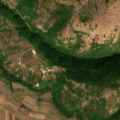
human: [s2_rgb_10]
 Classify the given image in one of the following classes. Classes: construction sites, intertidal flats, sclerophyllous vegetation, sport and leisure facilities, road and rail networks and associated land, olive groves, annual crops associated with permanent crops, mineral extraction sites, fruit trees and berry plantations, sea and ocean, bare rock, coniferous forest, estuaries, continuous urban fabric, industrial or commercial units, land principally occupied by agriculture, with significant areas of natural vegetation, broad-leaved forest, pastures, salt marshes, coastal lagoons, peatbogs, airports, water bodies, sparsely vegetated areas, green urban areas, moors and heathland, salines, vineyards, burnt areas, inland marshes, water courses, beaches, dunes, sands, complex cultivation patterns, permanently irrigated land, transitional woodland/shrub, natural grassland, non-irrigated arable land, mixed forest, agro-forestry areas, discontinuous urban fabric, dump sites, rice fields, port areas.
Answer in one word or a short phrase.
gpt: discontinuous urban fabric, non-irrigated arable land, complex cultivation patterns, broad-leaved forest, natural grassland, transitional woodland/shrub